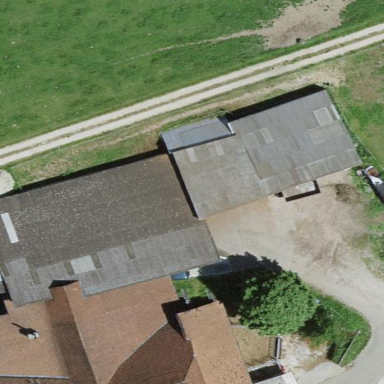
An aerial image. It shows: Garage building.